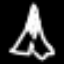
Label: The Eiffel Tower